Interaction volume radius: 10 \u00c5
Interaction volume height: 15 \u00c5
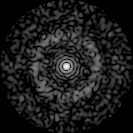
Disorder parameter: 0.7877